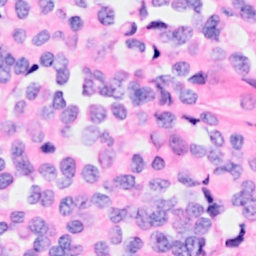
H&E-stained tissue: Breast